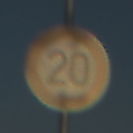
Verkehrszeichen: Geschwindigkeit20
Umgebung: Outdoor, Beach
Tageszeit: SunriseSunset
Wetter: Clear
Licht: Natural
Jahreszeit: NotSpecified
Kontrast: HighContrast